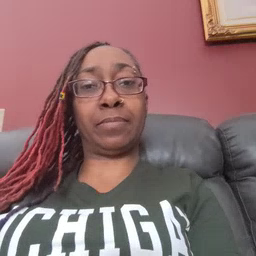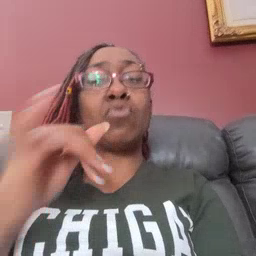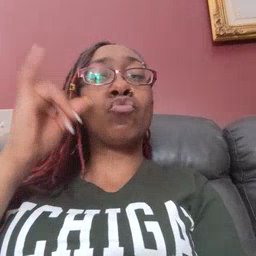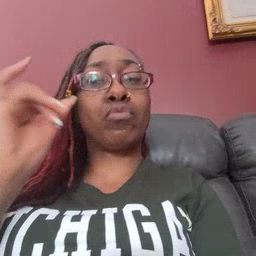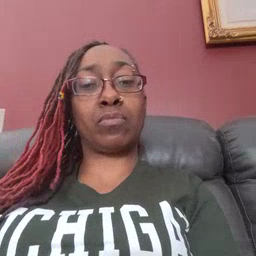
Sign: yesterday